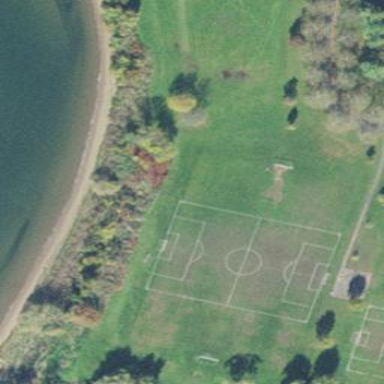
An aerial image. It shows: Soccer pitch for outdoor sports and leisure activities.